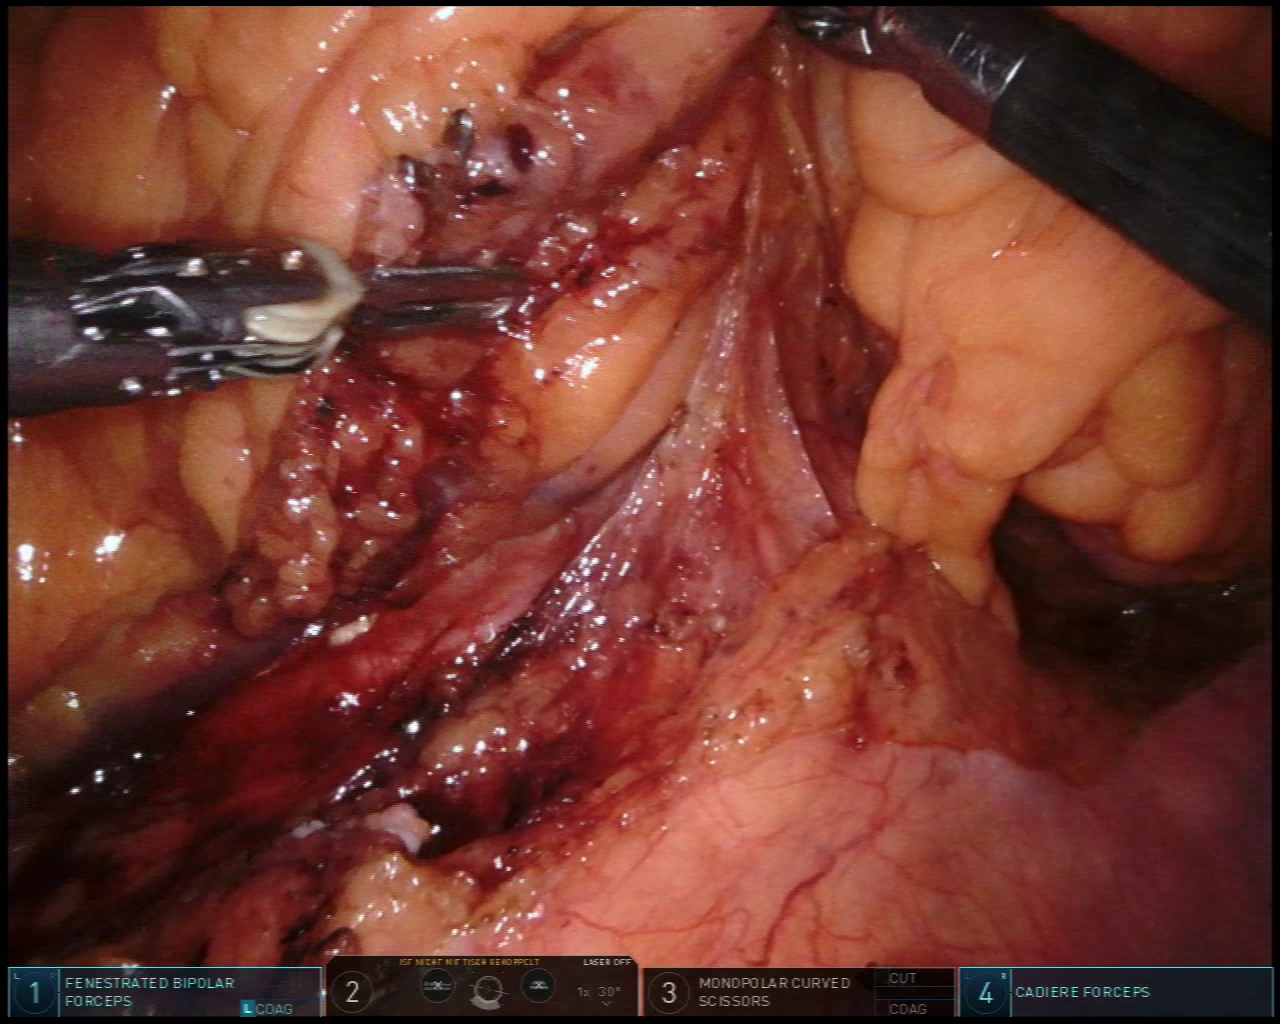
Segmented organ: ureter
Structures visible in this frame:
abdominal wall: no
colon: no
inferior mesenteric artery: no
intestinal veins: no
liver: no
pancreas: no
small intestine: no
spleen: no
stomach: no
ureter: yes
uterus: no
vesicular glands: no